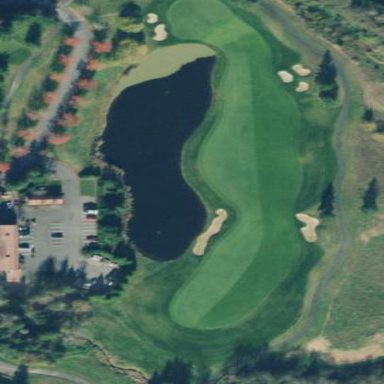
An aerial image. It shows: Rough area on grassy golf course.